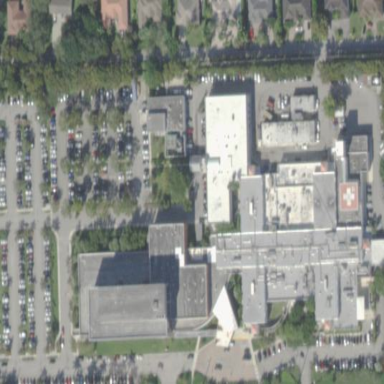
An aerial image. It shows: Healthcare facility identified as hospital.